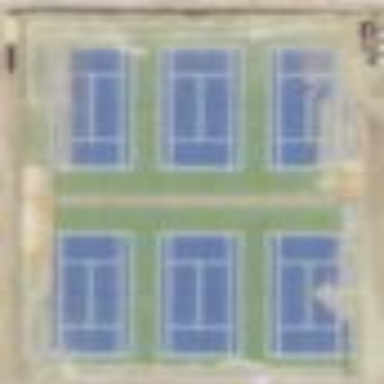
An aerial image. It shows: Tennis court on the leisure land pitch.